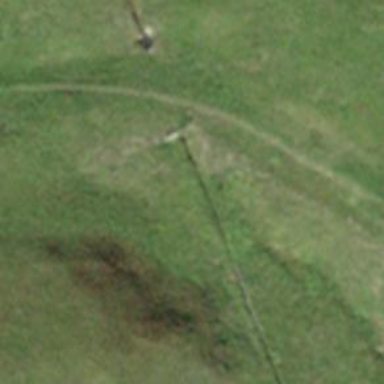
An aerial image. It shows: Culvert tunnel under ditch.